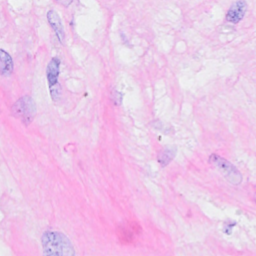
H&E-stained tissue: Breast